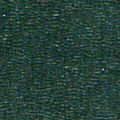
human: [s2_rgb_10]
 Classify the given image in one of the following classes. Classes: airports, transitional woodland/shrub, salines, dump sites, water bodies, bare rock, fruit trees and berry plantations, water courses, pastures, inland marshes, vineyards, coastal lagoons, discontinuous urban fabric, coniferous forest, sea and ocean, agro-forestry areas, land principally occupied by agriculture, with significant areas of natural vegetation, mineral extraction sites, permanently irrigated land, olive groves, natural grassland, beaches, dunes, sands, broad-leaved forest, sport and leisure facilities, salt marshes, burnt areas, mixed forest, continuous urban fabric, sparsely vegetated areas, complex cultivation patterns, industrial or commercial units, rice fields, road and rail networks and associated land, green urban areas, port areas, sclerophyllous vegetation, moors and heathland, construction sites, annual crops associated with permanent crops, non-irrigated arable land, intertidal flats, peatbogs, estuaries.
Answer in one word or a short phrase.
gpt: sea and ocean